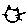
Label: cat